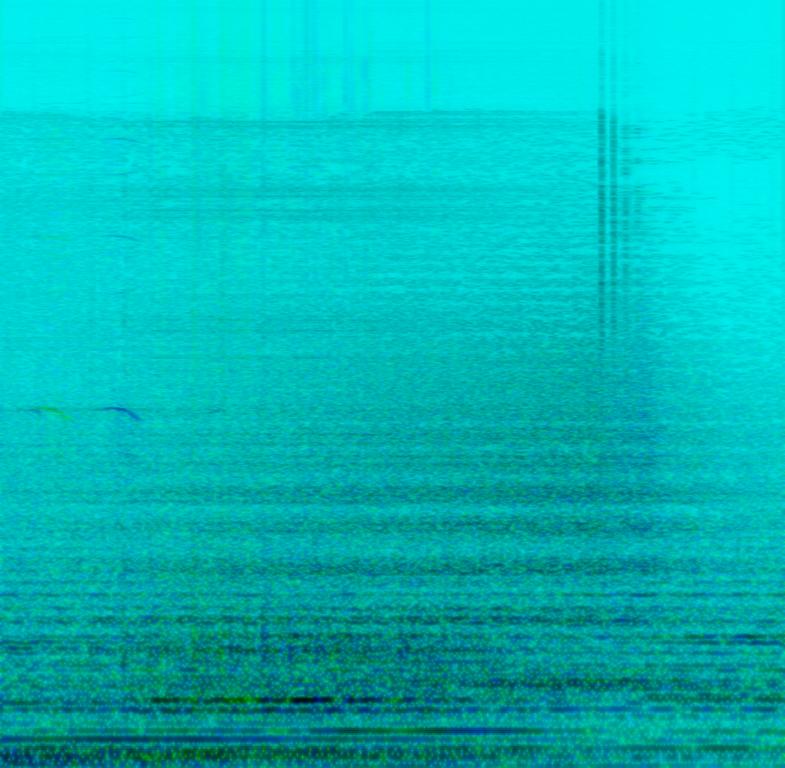
This suspenseful song features synth sounds. At the beginning, a synth plays a constant sound in the background. Another synth plays a swell with a vibrato effect. After it pauses, a shaker is played. The mood of this song is eerie and suspenseful. This song can be played in a horror movie.